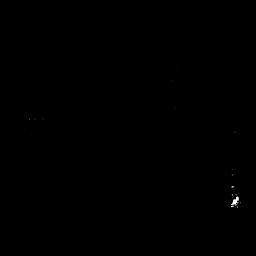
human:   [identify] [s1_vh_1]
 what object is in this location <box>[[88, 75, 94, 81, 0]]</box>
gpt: <ref>1 small ship at the bottom right</ref>